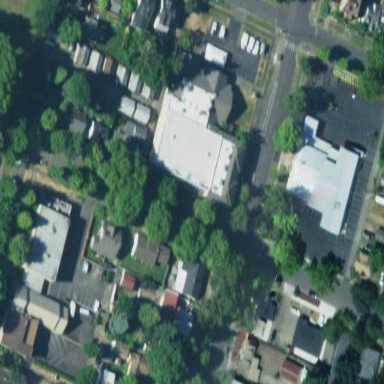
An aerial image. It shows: Building.